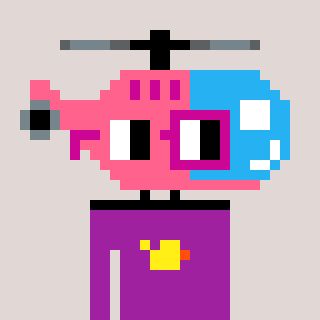
a pixel art character with square pink and red glasses, a helicopter-shaped head and a magenta-colored body on a warm background